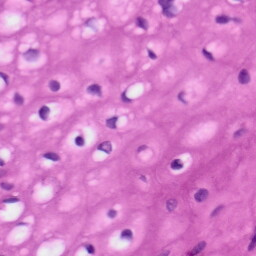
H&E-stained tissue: Tonsil